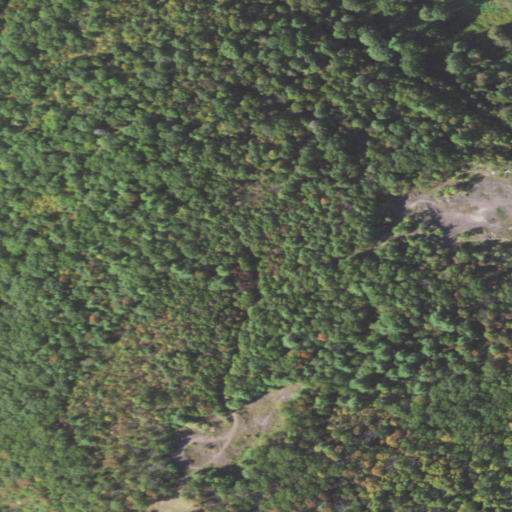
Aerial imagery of mountain in Pennsylvania named Cedar Ledge containing mixed forest, deciduous forest, and barren land